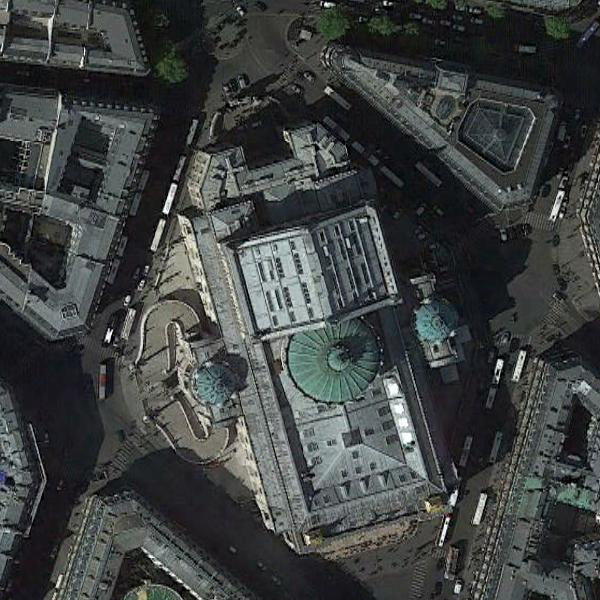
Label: Church